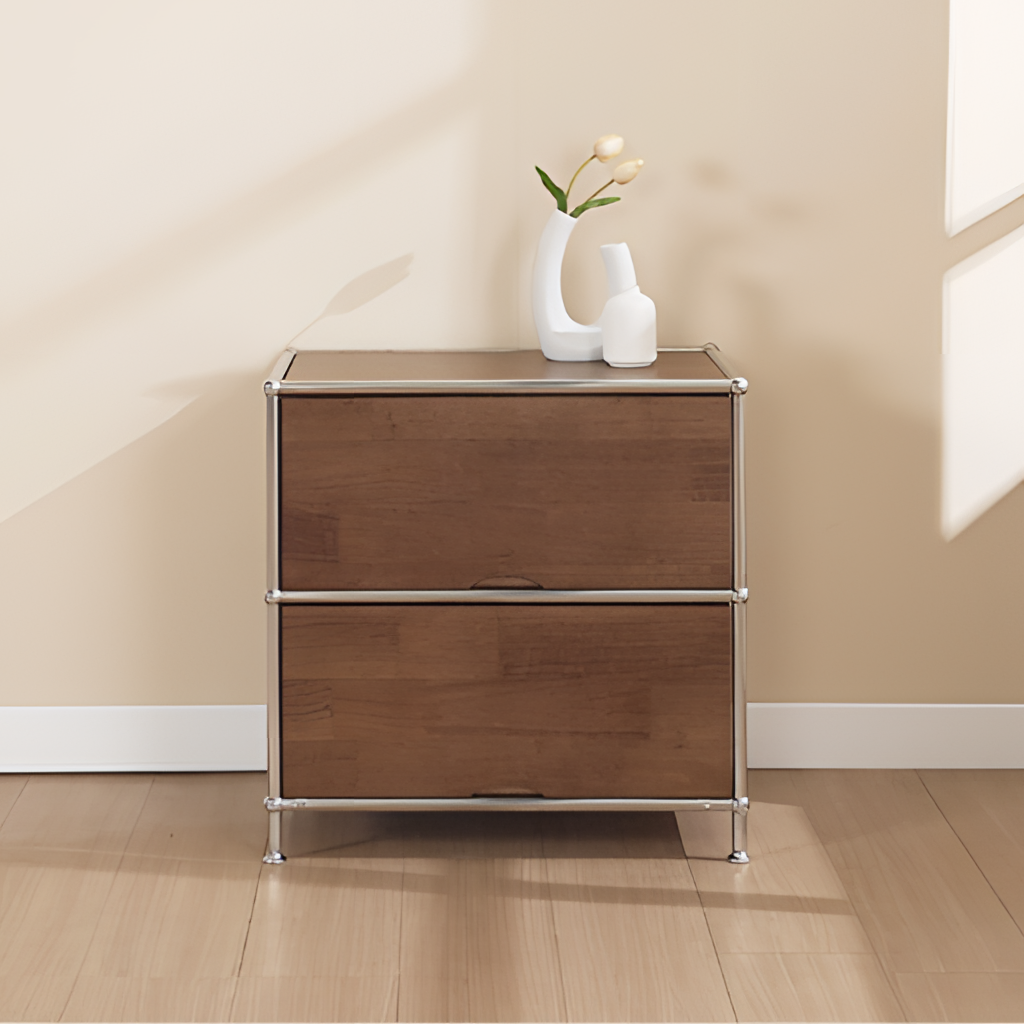
living room, wood dresser, minimalist, wood flooring, with plank pattern, beige paint wallpaper, with solid pattern